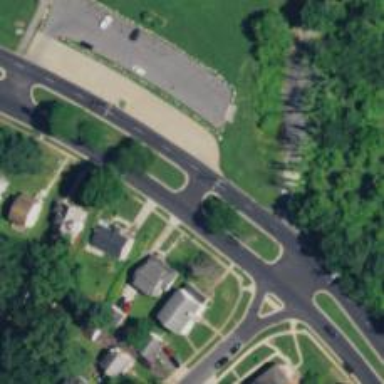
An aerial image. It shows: Asphalt road with secondary link designation.